Interaction volume radius: 5 \u00c5
Interaction volume height: 10 \u00c5
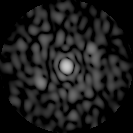
Disorder parameter: 0.8262